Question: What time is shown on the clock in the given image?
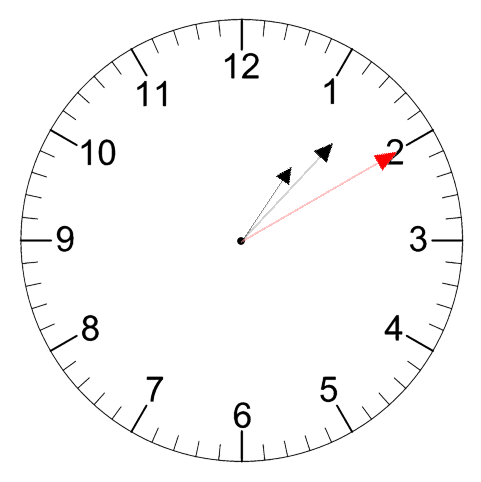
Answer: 01:07:10